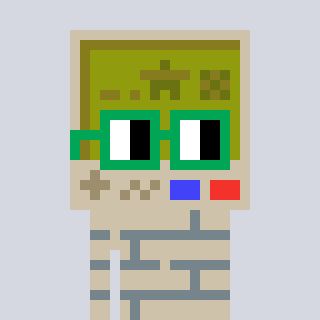
a pixel art character with square green glasses, a gameboy-shaped head and a bege-colored body on a cool background